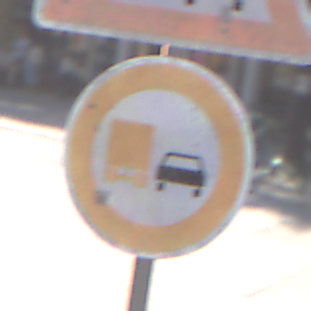
Verkehrszeichen: UeberholverbotKraftfahrzeuge
Zusatzzeichen oben: Stau
Umgebung: Outdoor, Urban
Tageszeit: MorningAfternoon
Wetter: Clear
Licht: Natural
Jahreszeit: NotSpecified
Kontrast: HighContrast